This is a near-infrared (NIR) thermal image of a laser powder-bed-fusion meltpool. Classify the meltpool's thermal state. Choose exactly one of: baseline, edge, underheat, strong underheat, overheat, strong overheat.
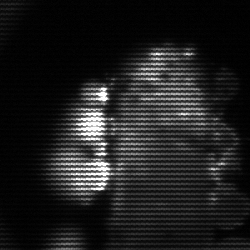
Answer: strong underheat